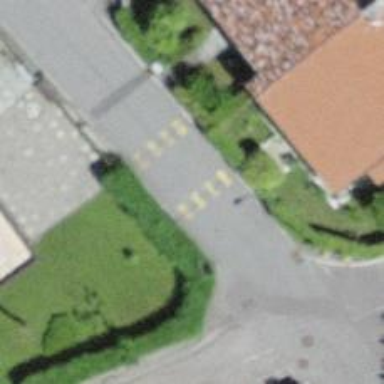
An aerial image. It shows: Bump for traffic calming.